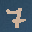
Label: 7